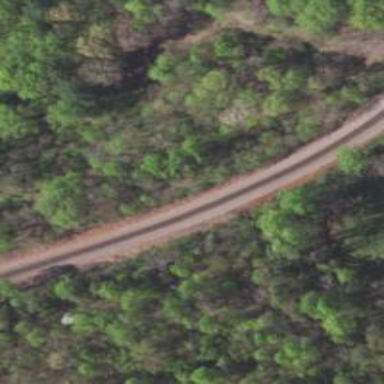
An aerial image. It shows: Culvert tunnel.